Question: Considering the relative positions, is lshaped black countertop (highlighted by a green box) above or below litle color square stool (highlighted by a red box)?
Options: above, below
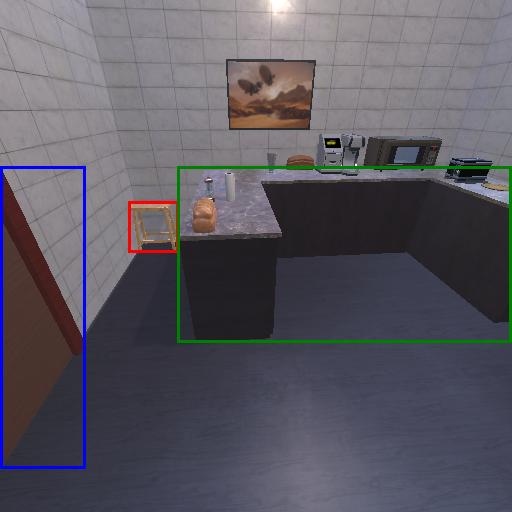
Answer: above